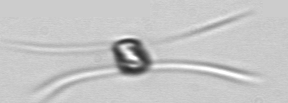
Label: Chaetoceros_danicus